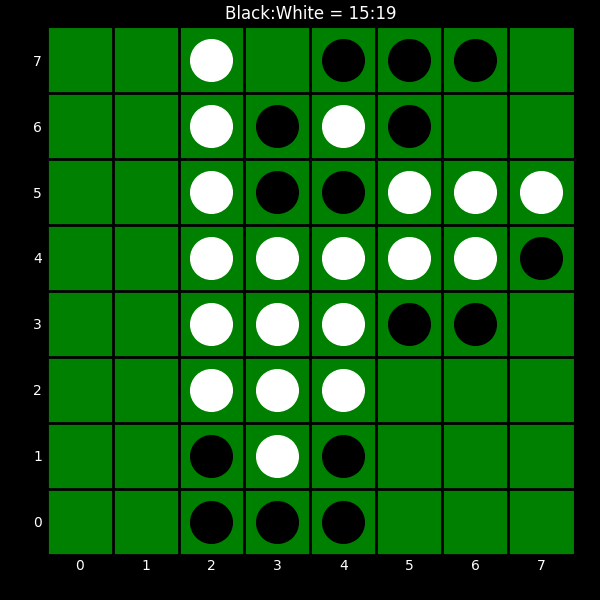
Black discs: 15
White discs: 19